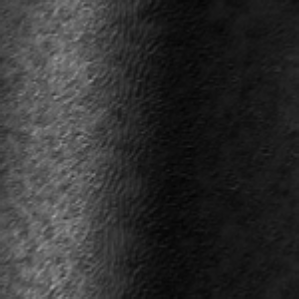
Label: frost